Interaction volume radius: 10 \u00c5
Interaction volume height: 40 \u00c5
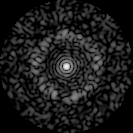
Disorder parameter: 0.8356